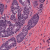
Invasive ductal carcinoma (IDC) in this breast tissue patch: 0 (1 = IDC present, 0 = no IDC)